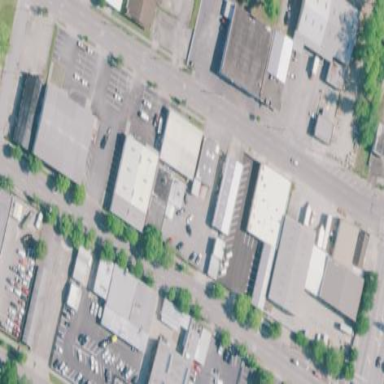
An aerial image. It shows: Commercial area.